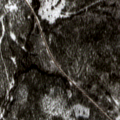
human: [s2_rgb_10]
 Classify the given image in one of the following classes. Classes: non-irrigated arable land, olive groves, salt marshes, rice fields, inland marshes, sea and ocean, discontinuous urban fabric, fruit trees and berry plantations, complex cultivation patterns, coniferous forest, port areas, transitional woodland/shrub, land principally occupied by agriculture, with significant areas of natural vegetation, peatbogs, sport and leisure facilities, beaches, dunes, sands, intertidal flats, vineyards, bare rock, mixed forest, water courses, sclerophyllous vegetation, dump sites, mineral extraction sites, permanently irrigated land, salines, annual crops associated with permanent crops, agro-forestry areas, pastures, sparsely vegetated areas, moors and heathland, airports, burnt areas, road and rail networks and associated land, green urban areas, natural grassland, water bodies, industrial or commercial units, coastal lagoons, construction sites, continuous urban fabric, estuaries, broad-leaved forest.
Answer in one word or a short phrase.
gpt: coniferous forest, mixed forest